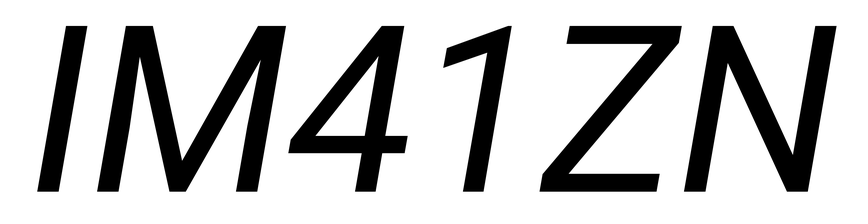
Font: Roboto-Italic_Italic